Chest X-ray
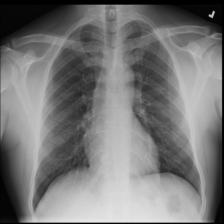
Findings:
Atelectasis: negative
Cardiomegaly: negative
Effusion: negative
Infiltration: negative
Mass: negative
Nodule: negative
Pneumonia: negative
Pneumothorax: negative
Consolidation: negative
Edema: negative
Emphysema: negative
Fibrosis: negative
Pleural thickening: negative
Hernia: negative